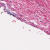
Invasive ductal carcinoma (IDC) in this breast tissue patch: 0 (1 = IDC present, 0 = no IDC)